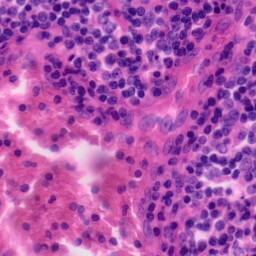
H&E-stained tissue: Tonsil